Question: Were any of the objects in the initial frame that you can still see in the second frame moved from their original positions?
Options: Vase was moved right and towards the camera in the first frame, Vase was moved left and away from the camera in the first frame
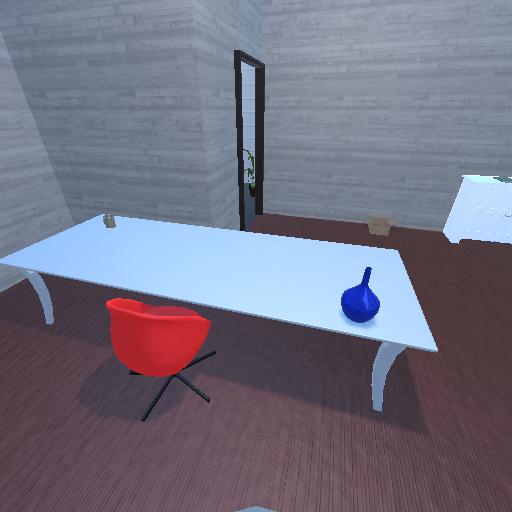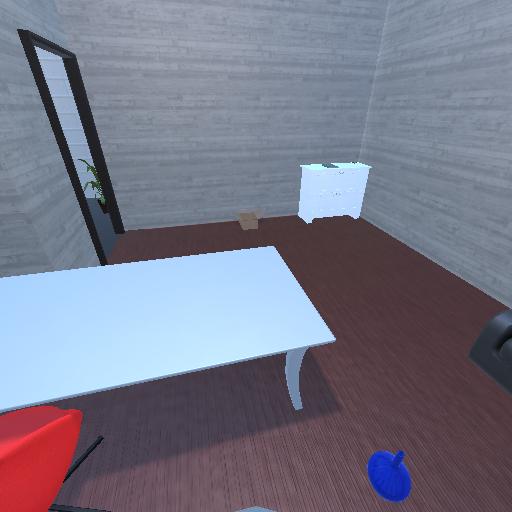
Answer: Vase was moved right and towards the camera in the first frame